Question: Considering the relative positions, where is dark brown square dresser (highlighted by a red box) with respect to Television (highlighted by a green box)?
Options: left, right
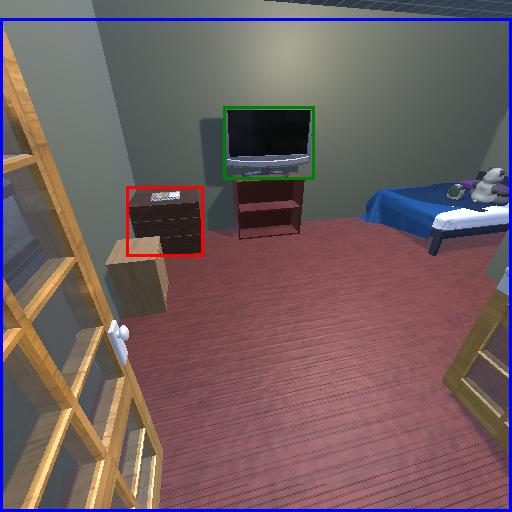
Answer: left